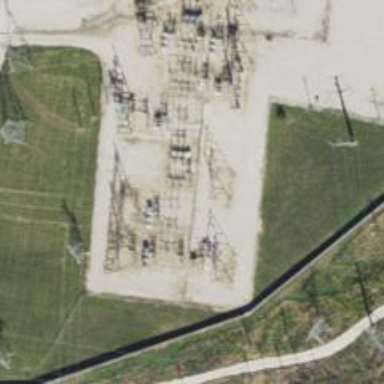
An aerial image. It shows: Switch used for power control.